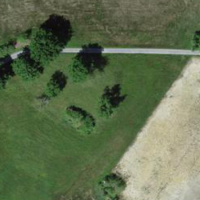
EUNIS habitat code: 52
Species observed at this site:
Omocestus viridulus
Gryllus campestris